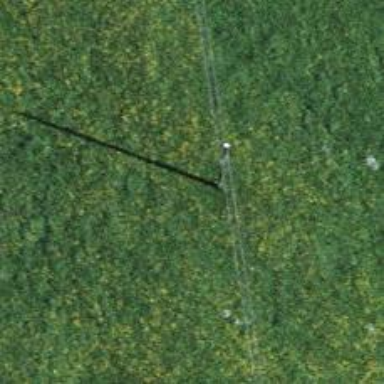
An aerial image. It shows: Power pole.